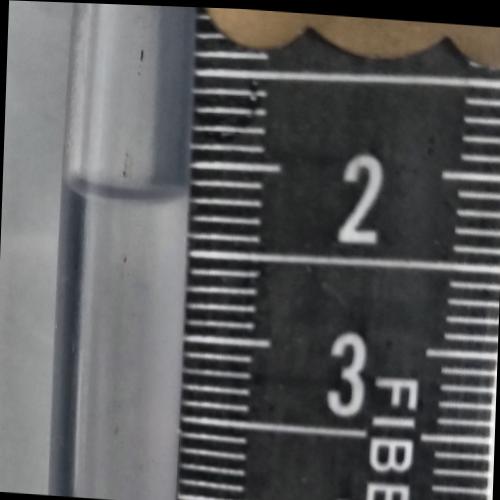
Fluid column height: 2.2 cm